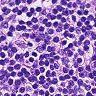
Metastatic tissue present: no